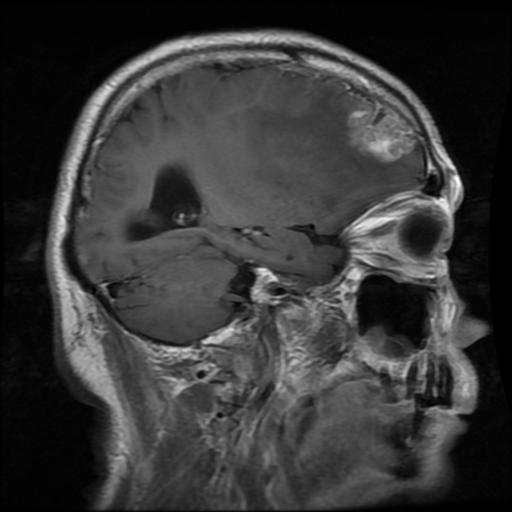
Label: meningioma